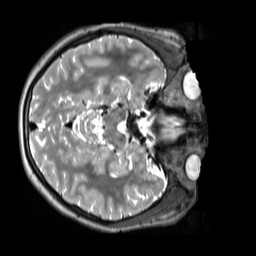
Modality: T2w
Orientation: axial
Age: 13
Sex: female
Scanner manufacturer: siemens
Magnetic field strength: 3 T
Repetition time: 3.2 s
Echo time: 0.408 s